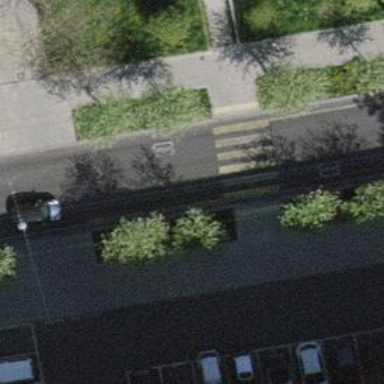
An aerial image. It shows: Uncontrolled zebra crossing on the road.